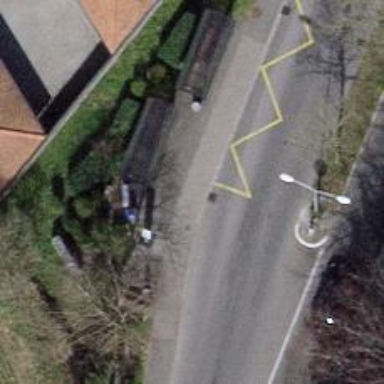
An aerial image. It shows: Sidewalk with asphalt surface leading to public transport platform. The platform includes shelter.